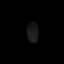
Tissue: lung
Cell type: Fibroblasts
Senescence score: 0.6418
Nuclear area (px): 218
Mean DAPI intensity: 25.853